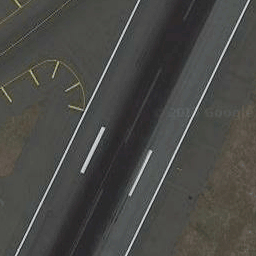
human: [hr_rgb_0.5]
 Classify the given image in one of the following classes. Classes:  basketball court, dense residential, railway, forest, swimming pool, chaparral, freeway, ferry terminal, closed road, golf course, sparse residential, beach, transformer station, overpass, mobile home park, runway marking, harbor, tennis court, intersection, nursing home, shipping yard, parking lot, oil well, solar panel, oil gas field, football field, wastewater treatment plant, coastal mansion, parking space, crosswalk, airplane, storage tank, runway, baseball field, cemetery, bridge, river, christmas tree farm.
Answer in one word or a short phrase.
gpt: runway